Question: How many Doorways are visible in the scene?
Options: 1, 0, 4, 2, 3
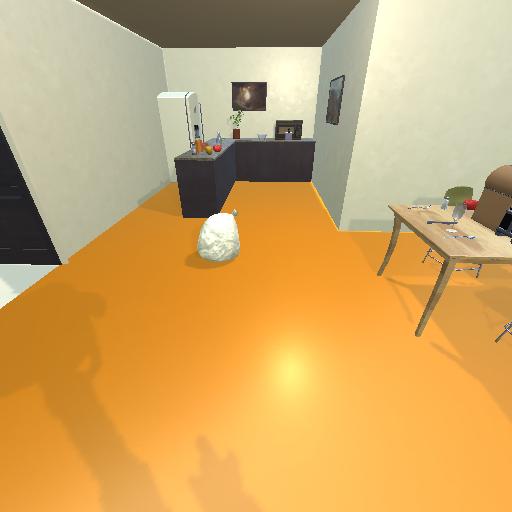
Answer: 1